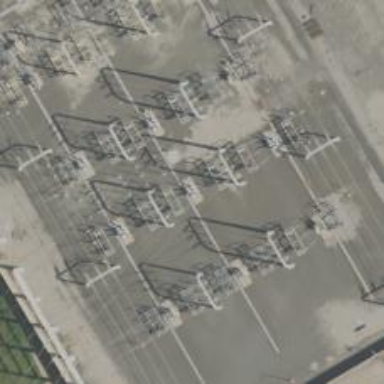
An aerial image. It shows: Switch used for power control.